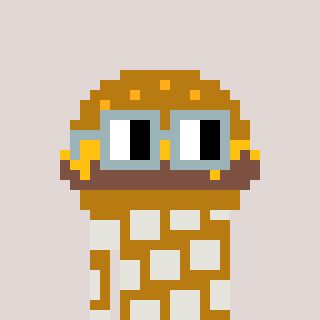
a pixel art character with square dark gray glasses, a burger-shaped head and a gold-colored body on a warm background